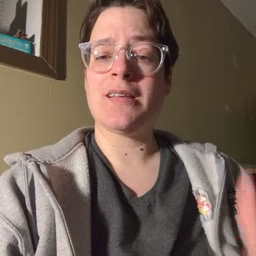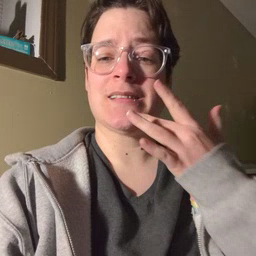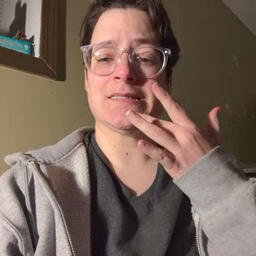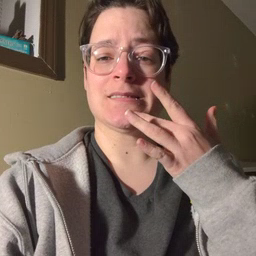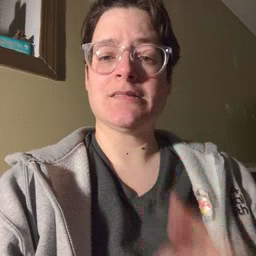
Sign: taste